Interaction volume radius: 10 \u00c5
Interaction volume height: 15 \u00c5
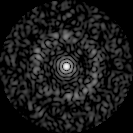
Disorder parameter: 0.8195